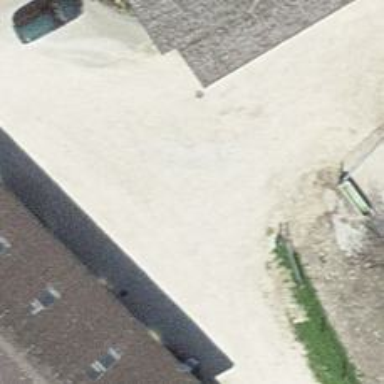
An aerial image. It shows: Farm shop.